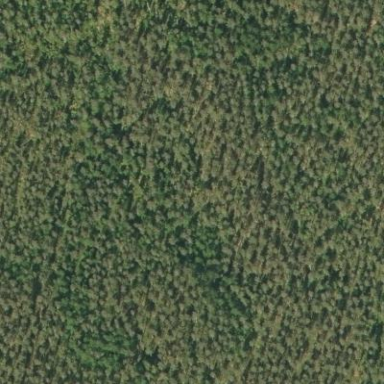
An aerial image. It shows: Woodland with needle-leaved trees.